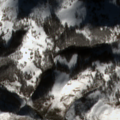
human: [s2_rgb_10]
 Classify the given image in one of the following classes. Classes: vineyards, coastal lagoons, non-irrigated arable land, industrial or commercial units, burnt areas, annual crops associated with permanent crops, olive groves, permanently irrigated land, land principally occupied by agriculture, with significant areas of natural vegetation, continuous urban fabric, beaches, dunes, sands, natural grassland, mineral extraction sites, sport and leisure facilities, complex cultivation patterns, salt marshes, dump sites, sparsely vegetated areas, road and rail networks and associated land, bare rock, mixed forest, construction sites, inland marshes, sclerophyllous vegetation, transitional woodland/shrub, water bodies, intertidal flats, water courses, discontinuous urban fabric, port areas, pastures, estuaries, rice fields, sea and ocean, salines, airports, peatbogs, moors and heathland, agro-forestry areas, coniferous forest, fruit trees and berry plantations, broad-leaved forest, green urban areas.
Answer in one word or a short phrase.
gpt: broad-leaved forest, natural grassland, transitional woodland/shrub